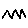
Label: zigzag